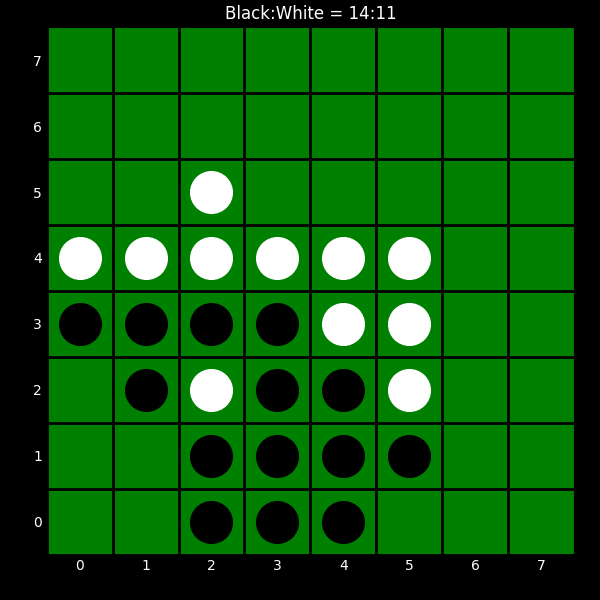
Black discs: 14
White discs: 11